Question: I recently started working with JavaFX, and started making FX versions of my custom Swing components. One of them was a count down timer, in which a 'JProgressBar' was involved. I would draw the current time onto the bar using it's 'setString(String)' method. Unfortunately, there does not seem to be such a method with JavaFX's 'ProgressBar'. The closest thing I saw to what I was looking for was this:

(<URL>
I don't know if this would require a whole new custom component, or just a class like 'java.awt.Graphics'.
Any help would be much appreciated. Thanks :)
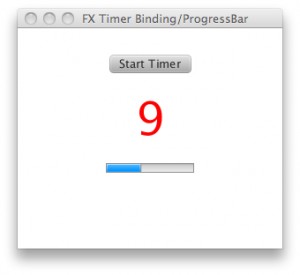
Answer: Here is a sample which (I think) does what your question is asking.
'''
class ProgressIndicatorBar extends StackPane {
final private ReadOnlyDoubleProperty workDone;
final private double totalWork;
final private ProgressBar bar = new ProgressBar();
final private Text text = new Text();
final private String labelFormatSpecifier;
final private static int DEFAULT_LABEL_PADDING = 5;
ProgressIndicatorBar(final ReadOnlyDoubleProperty workDone, final double totalWork, final String labelFormatSpecifier) {
this.workDone = workDone;
this.totalWork = totalWork;
this.labelFormatSpecifier = labelFormatSpecifier;
syncProgress();
workDone.addListener(new ChangeListener<Number>() {
@Override public void changed(ObservableValue<? extends Number> observableValue, Number number, Number number2) {
syncProgress();
}
});
bar.setMaxWidth(Double.MAX_VALUE); // allows the progress bar to expand to fill available horizontal space.
getChildren().setAll(bar, text);
}
// synchronizes the progress indicated with the work done.
private void syncProgress() {
if (workDone == null || totalWork == 0) {
text.setText("");
bar.setProgress(ProgressBar.INDETERMINATE_PROGRESS);
} else {
text.setText(String.format(labelFormatSpecifier, Math.ceil(workDone.get())));
bar.setProgress(workDone.get() / totalWork);
}
bar.setMinHeight(text.getBoundsInLocal().getHeight() + DEFAULT_LABEL_PADDING * 2);
bar.setMinWidth (text.getBoundsInLocal().getWidth() + DEFAULT_LABEL_PADDING * 2);
}
}
'''
A <URL> is also available.
Sample program output: